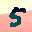
Label: 5